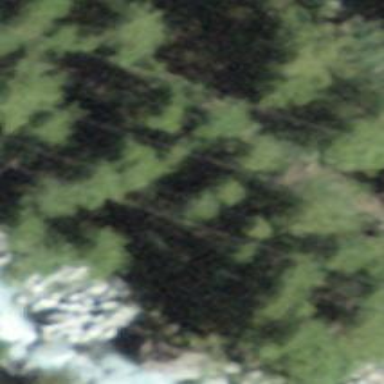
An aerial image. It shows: Forest area.